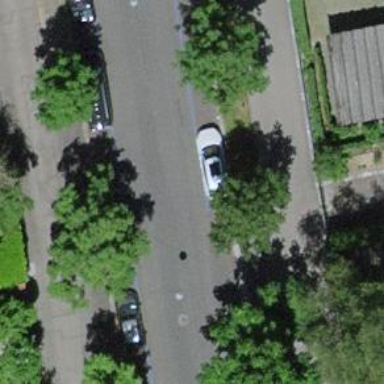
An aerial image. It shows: Avenue of trees.